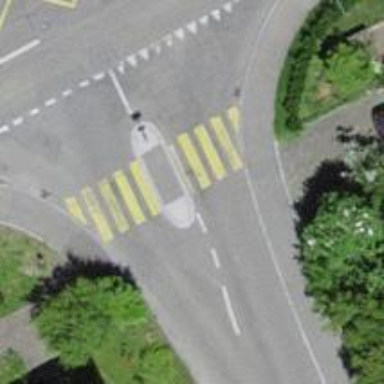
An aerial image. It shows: Uncontrolled zebra crossing on the road.